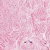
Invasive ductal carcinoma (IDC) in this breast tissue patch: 0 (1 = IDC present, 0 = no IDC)